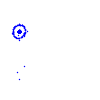
Particle: kaon